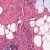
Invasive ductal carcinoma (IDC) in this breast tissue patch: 0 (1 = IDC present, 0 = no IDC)